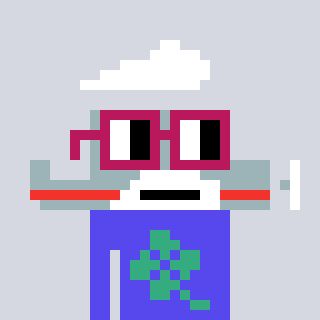
a pixel art character with square dark red glasses, a plane-shaped head and a computerblue-colored body on a cool background